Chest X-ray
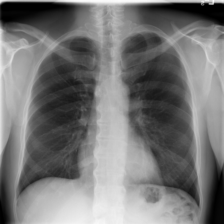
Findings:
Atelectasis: negative
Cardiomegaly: negative
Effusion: negative
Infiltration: positive
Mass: negative
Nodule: negative
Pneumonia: negative
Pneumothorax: negative
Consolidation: negative
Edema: negative
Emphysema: negative
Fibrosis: negative
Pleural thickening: negative
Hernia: negative